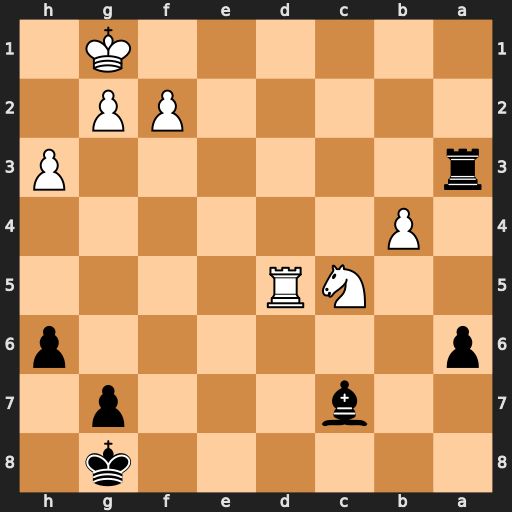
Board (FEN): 6k1/2b3p1/p6p/2NR4/1P6/r6P/5PP1/6K1
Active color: b
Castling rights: -
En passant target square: -
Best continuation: Ra1+ Rd1 Rxd1#